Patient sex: M
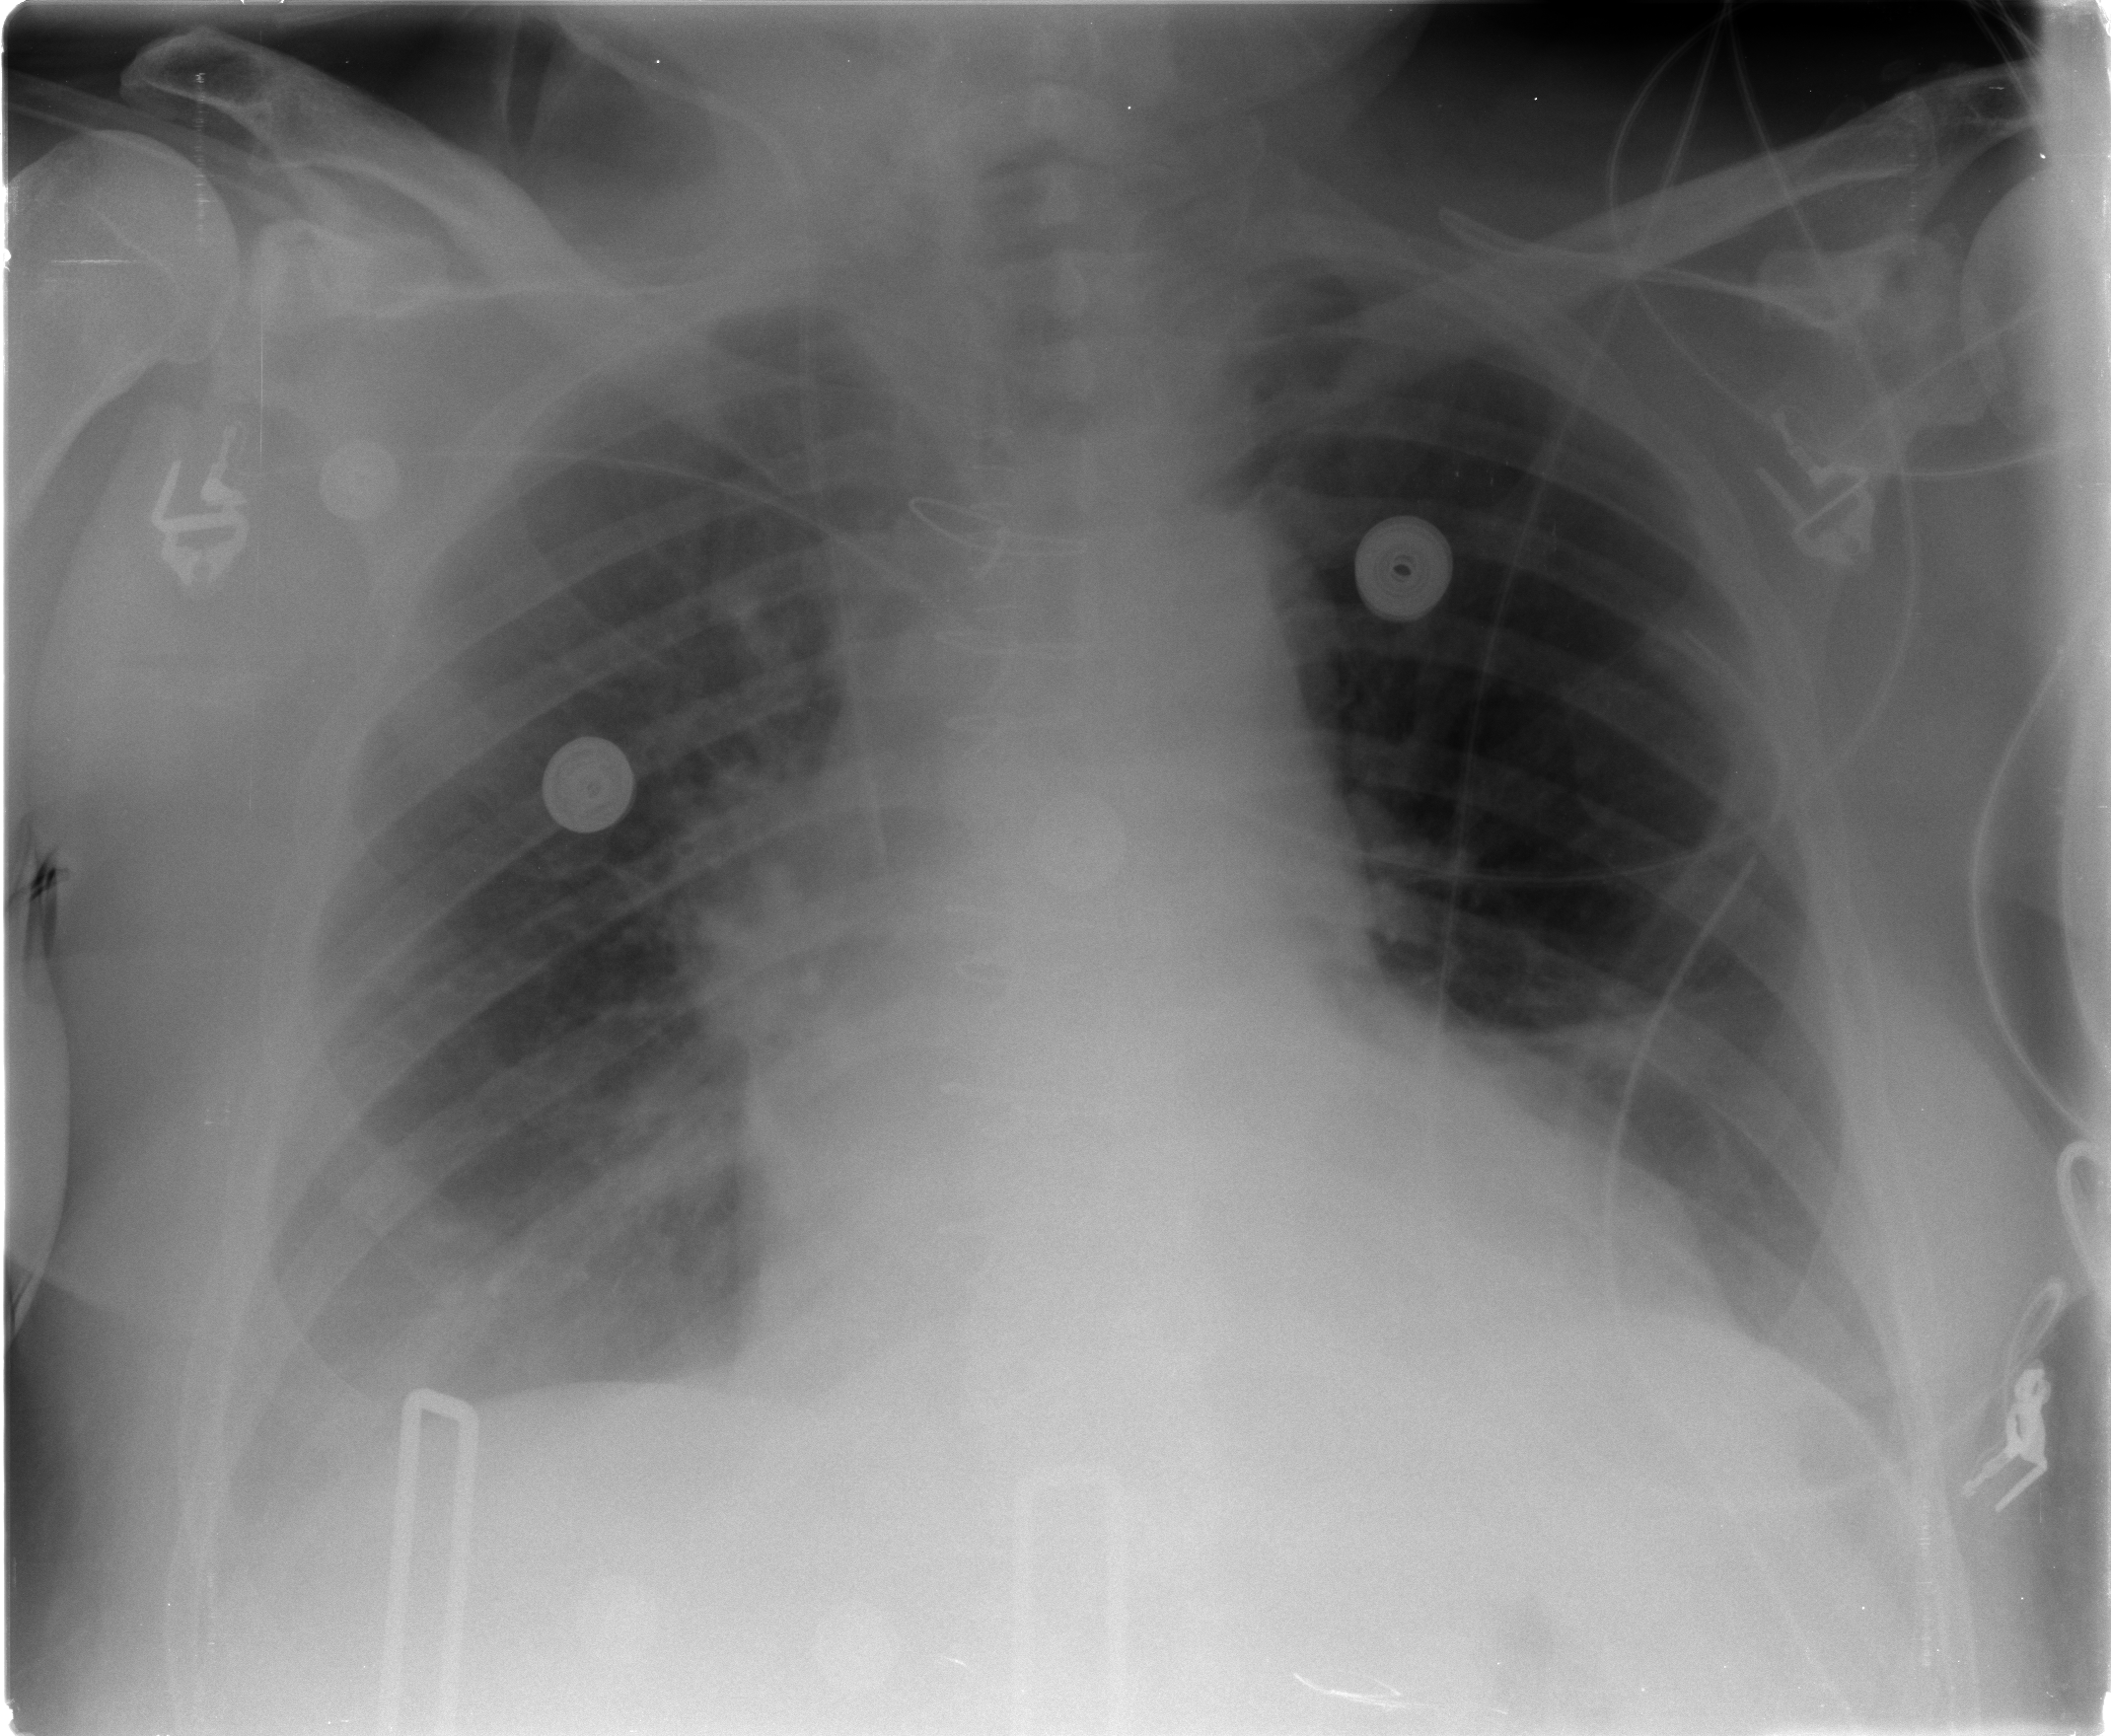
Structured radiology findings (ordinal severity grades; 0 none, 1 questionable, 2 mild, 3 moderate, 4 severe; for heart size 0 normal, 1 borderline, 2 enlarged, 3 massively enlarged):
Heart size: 2
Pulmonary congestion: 2
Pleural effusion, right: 2
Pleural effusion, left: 2
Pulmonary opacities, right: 0
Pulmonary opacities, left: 0
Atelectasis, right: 2
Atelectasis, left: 2